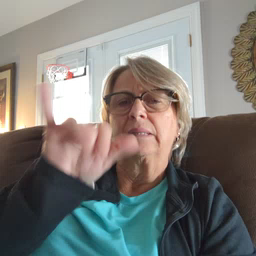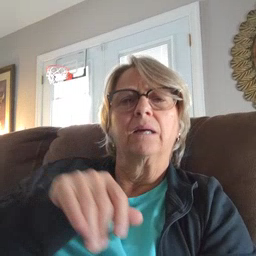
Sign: stay